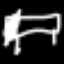
Label: bed